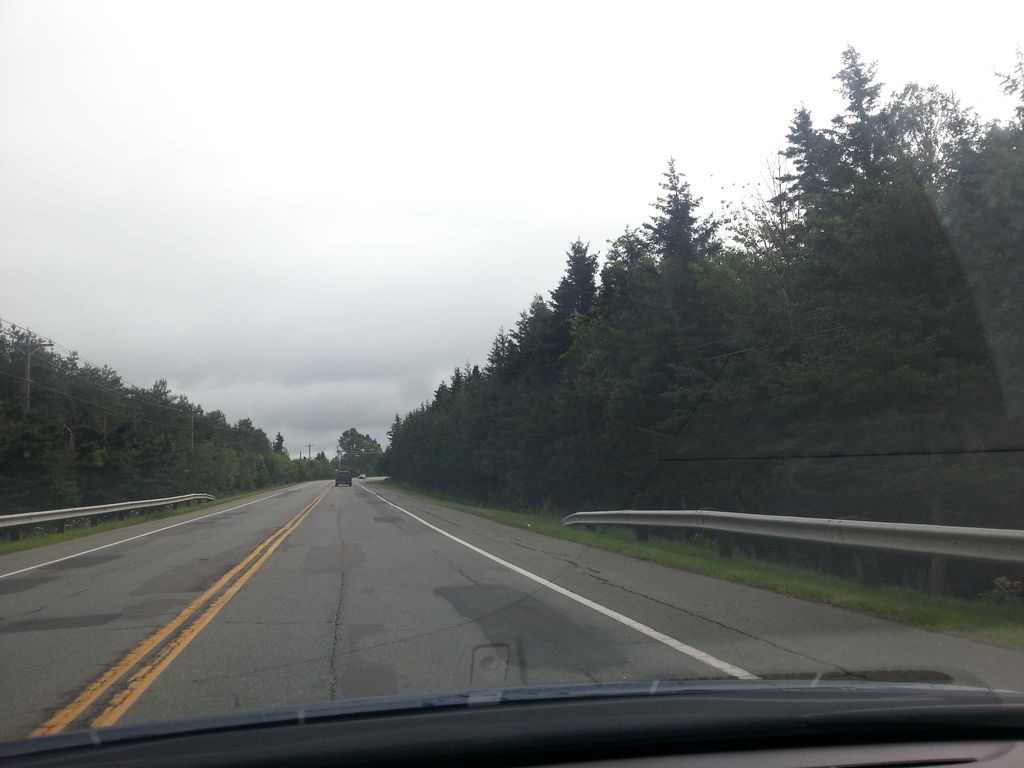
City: charlottetown